Question: I have these 2 tables and I need to create a relationship between them so that I can import them into SSAS Tabular and run some analysis.
The first table has RollingQuarter(Moving Quarter) data. The second is a basic Date table with Date as PK.
Can anyone suggest ways to create a relationship with these?
Ill be using SQL Server 2012.
I could re-create a new date table also.

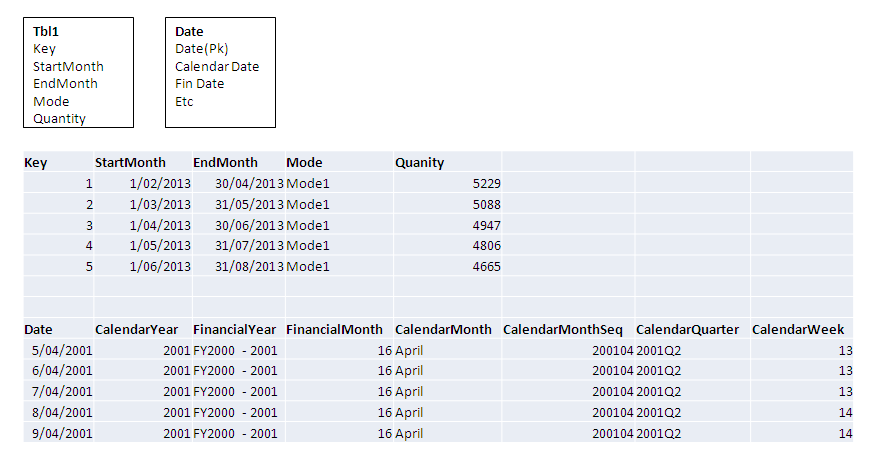
Answer: I think you may have a rough time finding a relationship with these tables.
Your top data table is derived data. It's an average over three months, reported monthly. The 'Quantity' column applies to that window, not to a particular date like all of the stuff in the second table. So what would any relationship really mean?
If you have the primary data that were used to calculate your moving average, then use those instead. Then you can relate dates between the two tables.
But if your analysis is such that you don't need the primary data for the top table, then just pick the middle of each quarter (March 15th 2001 for the first record) and use that as your independent variable for your time series on the top. Then you can relate them by that.